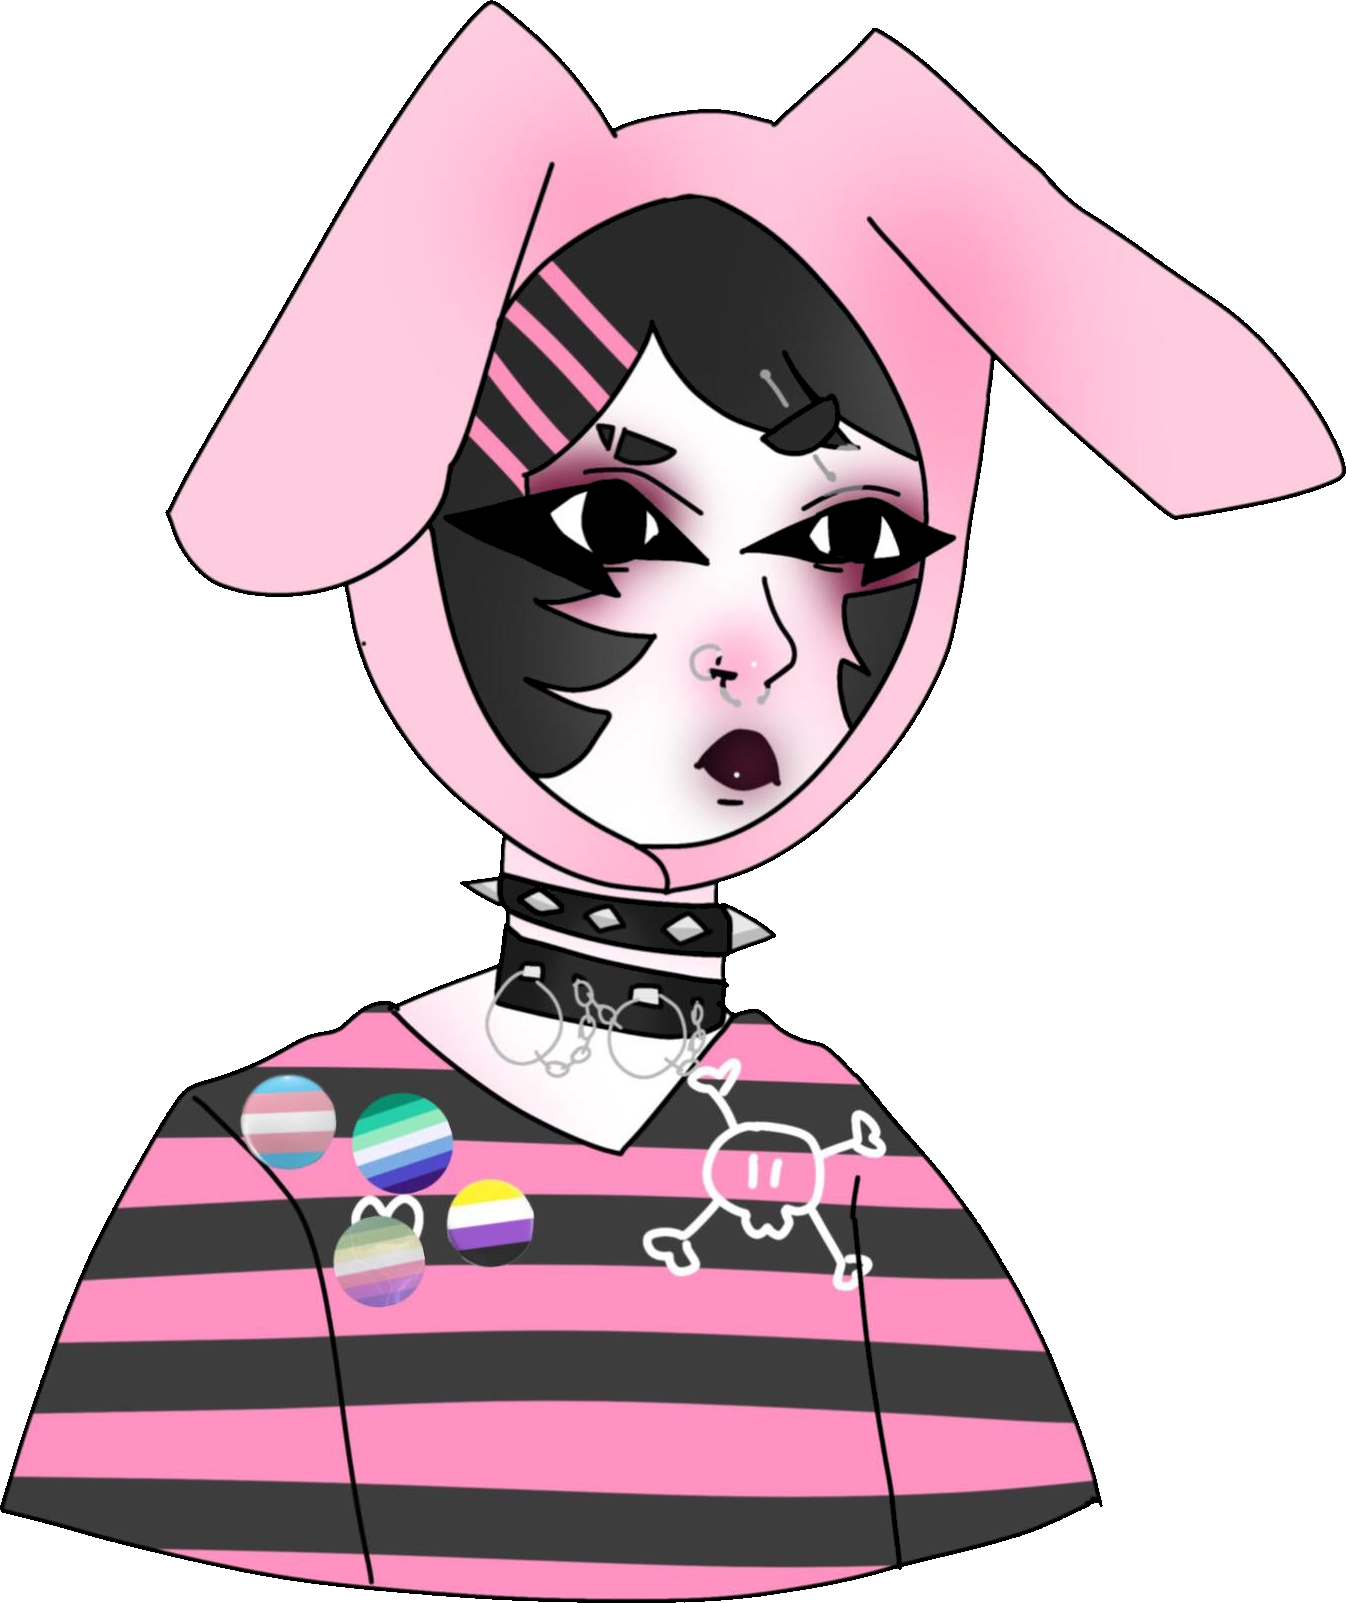
Label: 5_Doomer_Girl